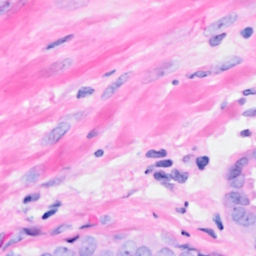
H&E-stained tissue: Breast